Question: We have WinForm application that processes huge amount of map data. We have a cache (a simple Hashtable), where we store frequently accessed map data, to speed up operation. While we do limit the size of the cache,
The strange thing is that both the memory profiler and GC.GetTotalMemory and our own object size calculations say the same thing: our cache never uses more memory than our limit set.
If we disable the cache, our system just works fine: during processing the map data, it peaks for a few seconds but after that it drops back to normal.
The memory profiler shows nicely that the used space (indicated with green) corresponds exactly to our cache size, but .
During the profiling session, we took 4 memory snapshots:
- - - -
Watch the color-coding below. Why those huge unused spaces (blue) are not claimed back? .

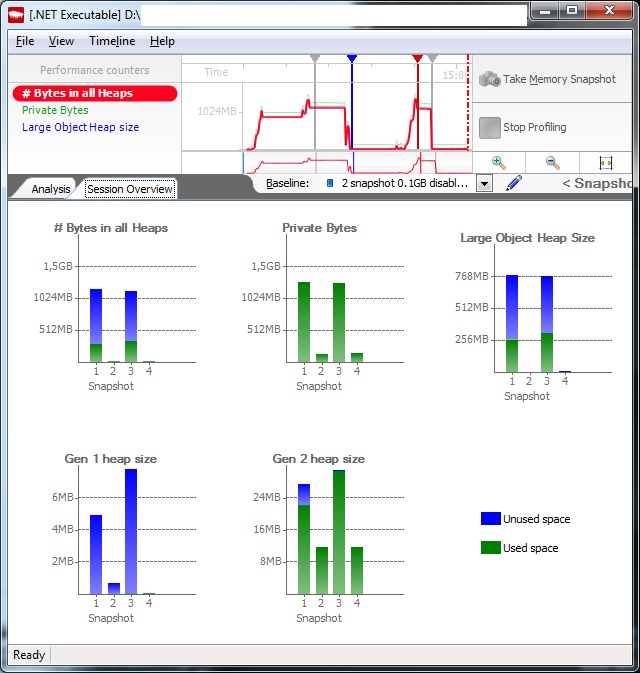
Answer: The root problem was memory fragmentation, as Hans indicated in his comment. During the creation of the our cached object (rather big ones), we had a many mid sized transient objects creating gaps among the big permanent objects. As soon as we reduced the amount of transient objects by reuse, the fragmentation dropped radically.
As you can see on the graphs, the ratio of used : unused space was 1:2. After the modification
the ratio is 8:1.